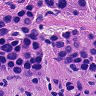
Metastatic tissue present: yes